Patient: sex M, age 37
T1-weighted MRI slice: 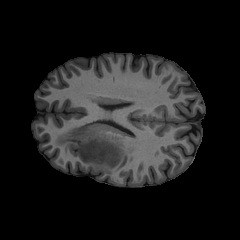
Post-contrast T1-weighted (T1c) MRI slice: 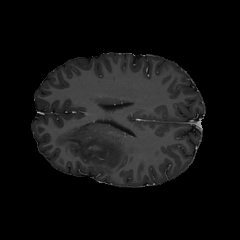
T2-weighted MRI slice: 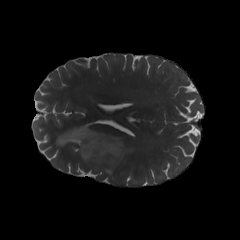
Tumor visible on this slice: yes
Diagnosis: Astrocytoma, IDH-mutant
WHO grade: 4